Interaction volume radius: 10 \u00c5
Interaction volume height: 35 \u00c5
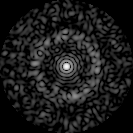
Disorder parameter: 0.835